Question: Help me please, I can't understand result of my simply code:
'''
<div id="wrapper-top">
<div class="wrapper">
<div id="logo">logo</div>
<div id="menu">menu</div>
<div id="content">
<div class="block-1-1">text</div>
<div class="block-3-1">text</div>
<div class="block-3-2">text</div>
<div class="block-3-3">text</div>
</div>
</div>
</div>
'''
and css file:
'''
#wrapper-top
{
width: 100%;
background-color: gray;
}
.wrapper
{
margin: 0 150px 0 150px;
}
#logo
{
width: 100%;
height: 50px;
}
#menu
{
width: 100%;
height: 50px;
background-color: navajowhite;
}
#content
{
width: 100%;
background-color: white;
}
.block-1-1
{
width: 100%;
text-align:center;
background-color: pink;
}
.block-3-1
{
float:left;
width:33%;
text-align:center;
background-color: violet;
}
.block-3-2
{
float:left;
width:34%;
text-align:center;
background-color: blueviolet;
}
.block-3-3
{
float:left;
width:33%;
text-align:center;
background-color: yellowgreen;
}
'''
Why divs , and seem to be outside of div .

I don't expected that because I want this blocks inside .
<URL>
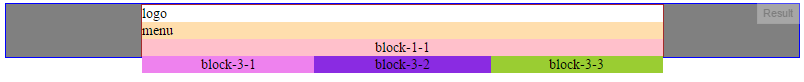
Answer: You need to contain the floated items in the '#content' div
One method (there are others as detailed <URL> is to use 'overflow:hidden'
'''
#content
{
width: 100%;
background-color: white;
overflow: hidden;
}
'''
<URL>